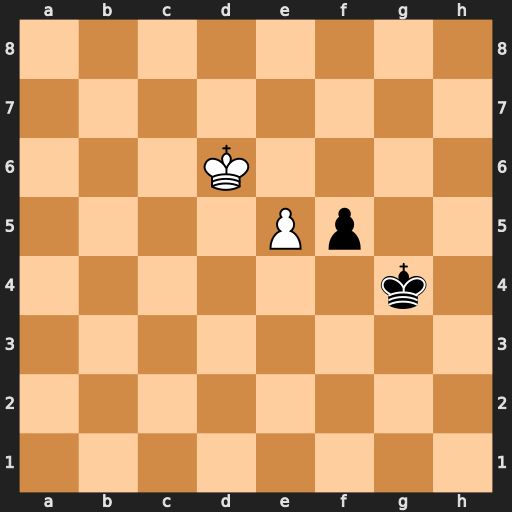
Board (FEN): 8/8/3K4/4Pp2/6k1/8/8/8
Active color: w
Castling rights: -
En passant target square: -
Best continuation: e6 f4 e7 f3 e8=Q